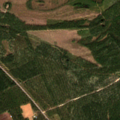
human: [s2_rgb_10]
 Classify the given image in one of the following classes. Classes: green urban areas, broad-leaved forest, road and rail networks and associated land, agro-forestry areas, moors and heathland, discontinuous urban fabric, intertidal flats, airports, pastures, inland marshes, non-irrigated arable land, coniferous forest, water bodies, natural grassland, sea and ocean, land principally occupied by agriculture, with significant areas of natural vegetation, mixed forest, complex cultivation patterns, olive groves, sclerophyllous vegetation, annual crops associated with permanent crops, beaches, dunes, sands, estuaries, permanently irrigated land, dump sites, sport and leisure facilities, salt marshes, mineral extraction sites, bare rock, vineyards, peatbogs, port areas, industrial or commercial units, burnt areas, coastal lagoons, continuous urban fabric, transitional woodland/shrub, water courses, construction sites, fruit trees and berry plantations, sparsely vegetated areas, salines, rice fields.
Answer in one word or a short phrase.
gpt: land principally occupied by agriculture, with significant areas of natural vegetation, coniferous forest, mixed forest, transitional woodland/shrub